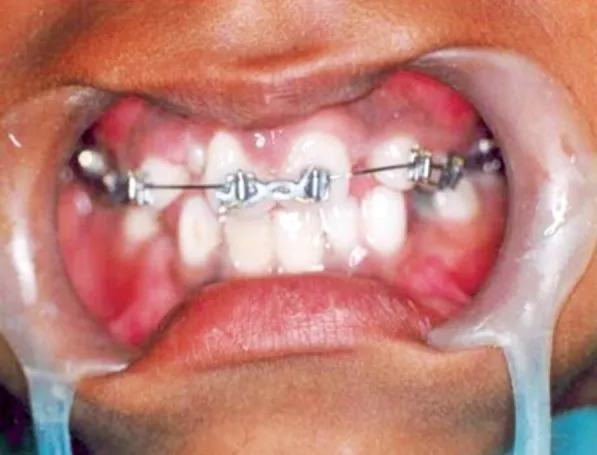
Post-treatment clinical appearance after 8 months.
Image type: medical_photograph (other_medical_photograph)